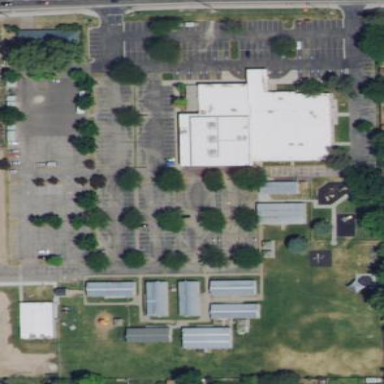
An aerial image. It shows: School.